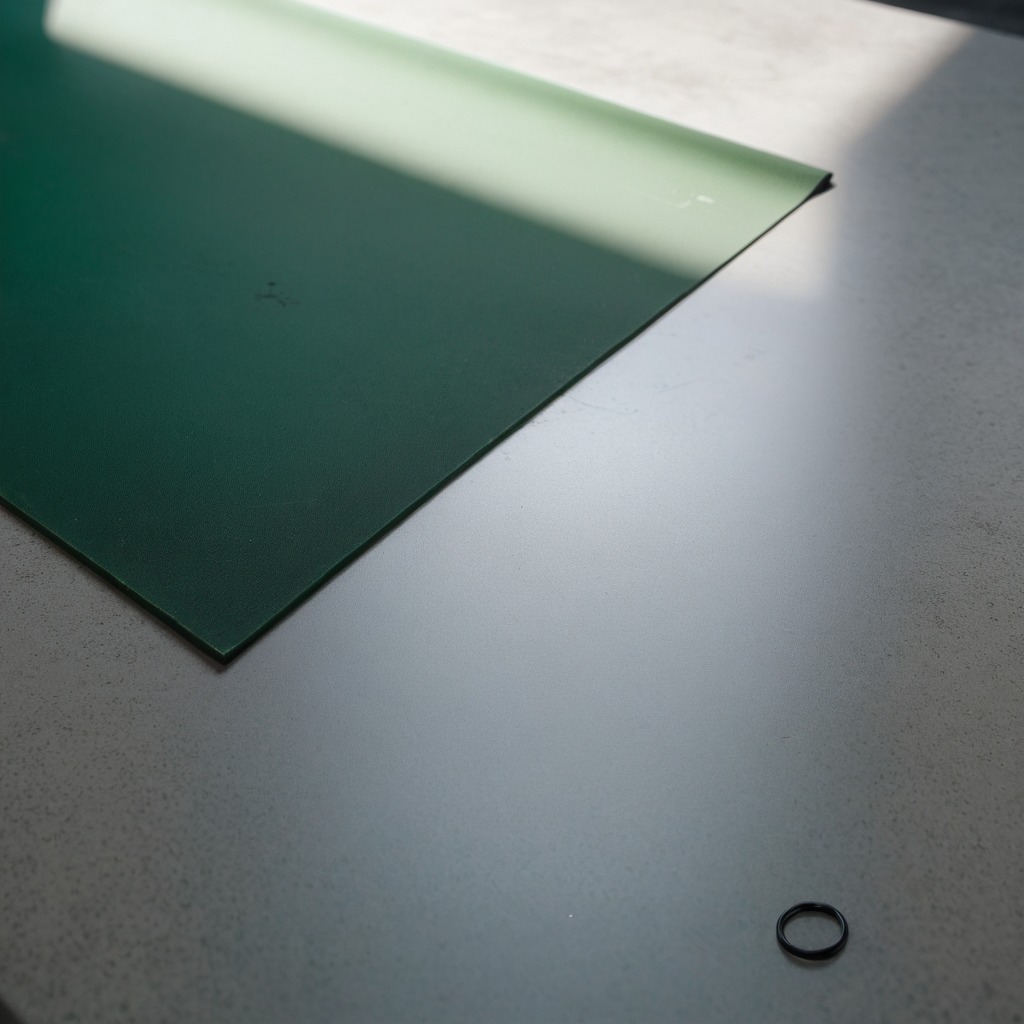
A rubber O-ring lies on the green rubber mat on a clean granite tabletop inside a workshop under bright overhead lighting crisp shadows high clarity worn but beneath the mat